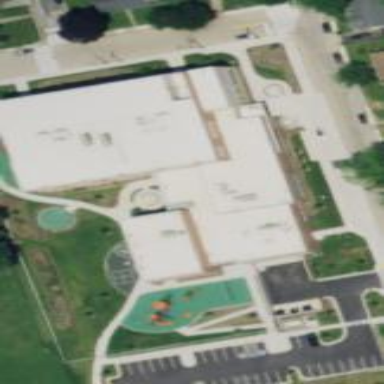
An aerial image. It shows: School.